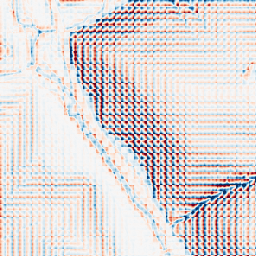
Category: wavelet
Decomposition family: wavelet_dwt
Decomposition parameters: wavelet: haar
level: 3
Upsampling method: sinc_hamming
Upsampling parameters: scale: 8
kernel_size: 8
Upsampling scale: 8